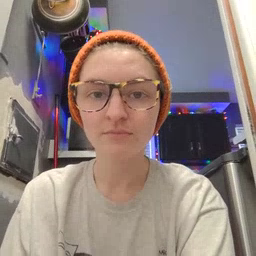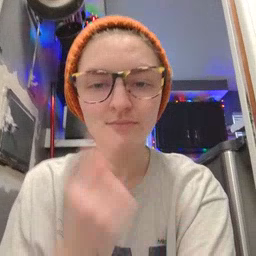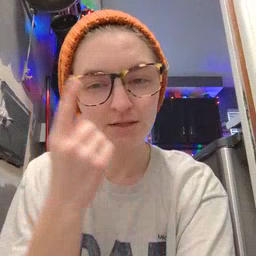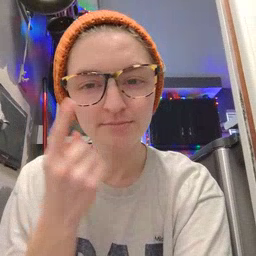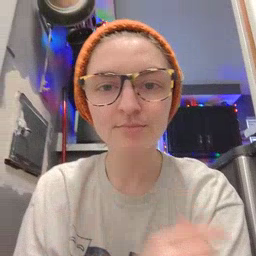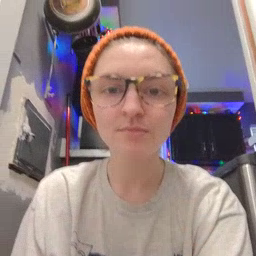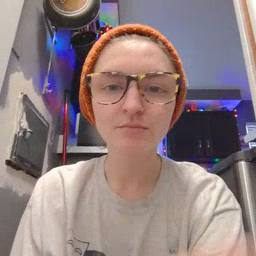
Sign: think